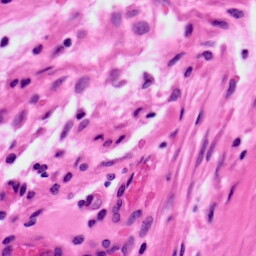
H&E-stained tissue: Ovarian